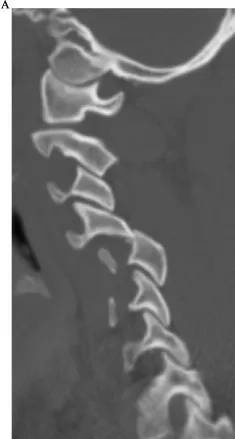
A) Computed tomography (CT) images showing left facet dislocation at C4-C5.
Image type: radiology (ct)